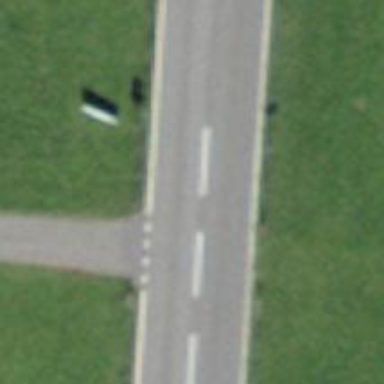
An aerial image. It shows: Secondary road with asphalt surface.